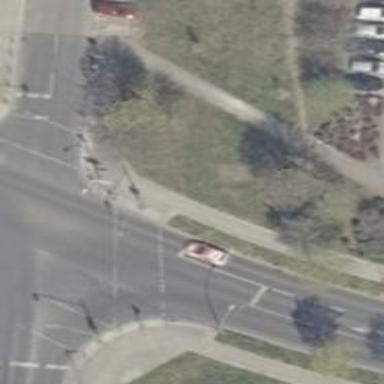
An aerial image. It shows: Asphalt footway with crossing equipped with traffic signals.